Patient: sex M, age 44
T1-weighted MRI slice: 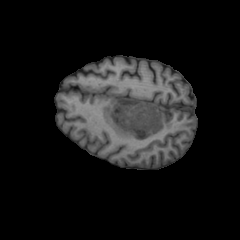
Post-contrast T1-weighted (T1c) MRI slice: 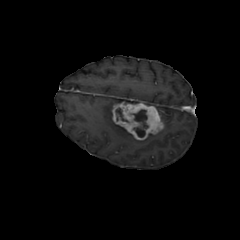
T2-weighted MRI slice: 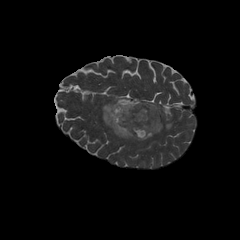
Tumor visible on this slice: yes
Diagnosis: Glioblastoma, IDH-wildtype
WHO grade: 4